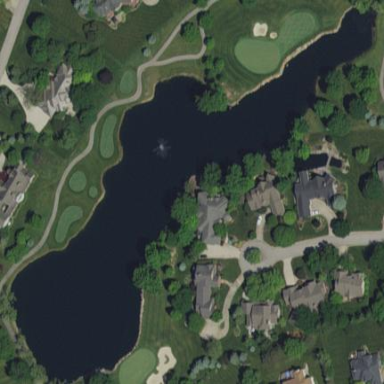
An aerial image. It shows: Picturesque scene of golf course with lateral water hazard.